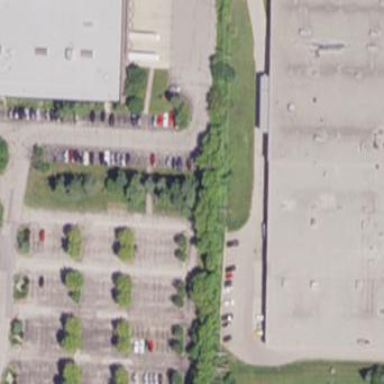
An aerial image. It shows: Parking area.